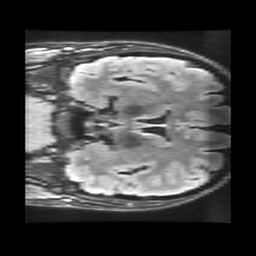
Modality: FLAIR
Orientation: coronal
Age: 22
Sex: female
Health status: healthy
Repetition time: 12 s
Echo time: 0.09782 s